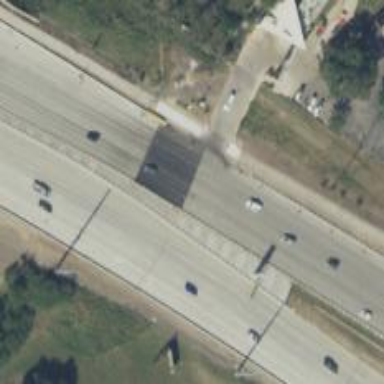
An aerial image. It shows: Expressway with asphalt surface classified as trunk highway.